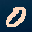
Label: 0